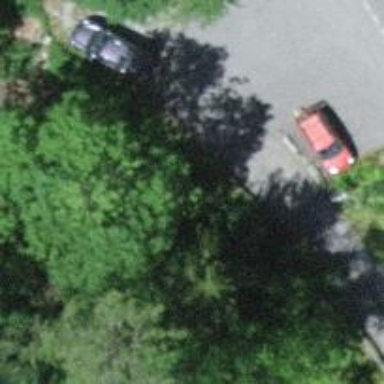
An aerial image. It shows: Paved driveway road for service vehicles.